Interaction volume radius: 10 \u00c5
Interaction volume height: 10 \u00c5
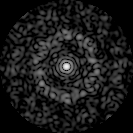
Disorder parameter: 0.8647